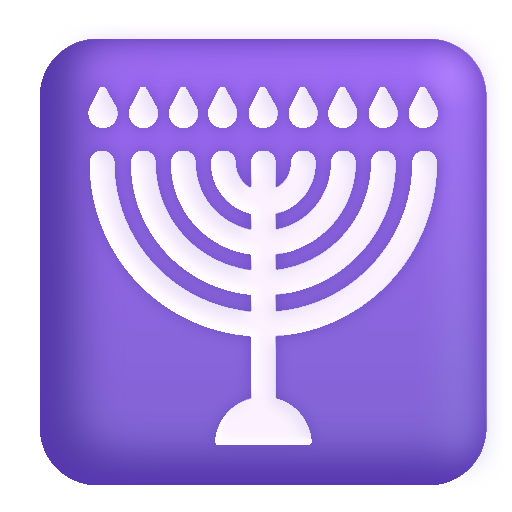
menorah color